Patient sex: F
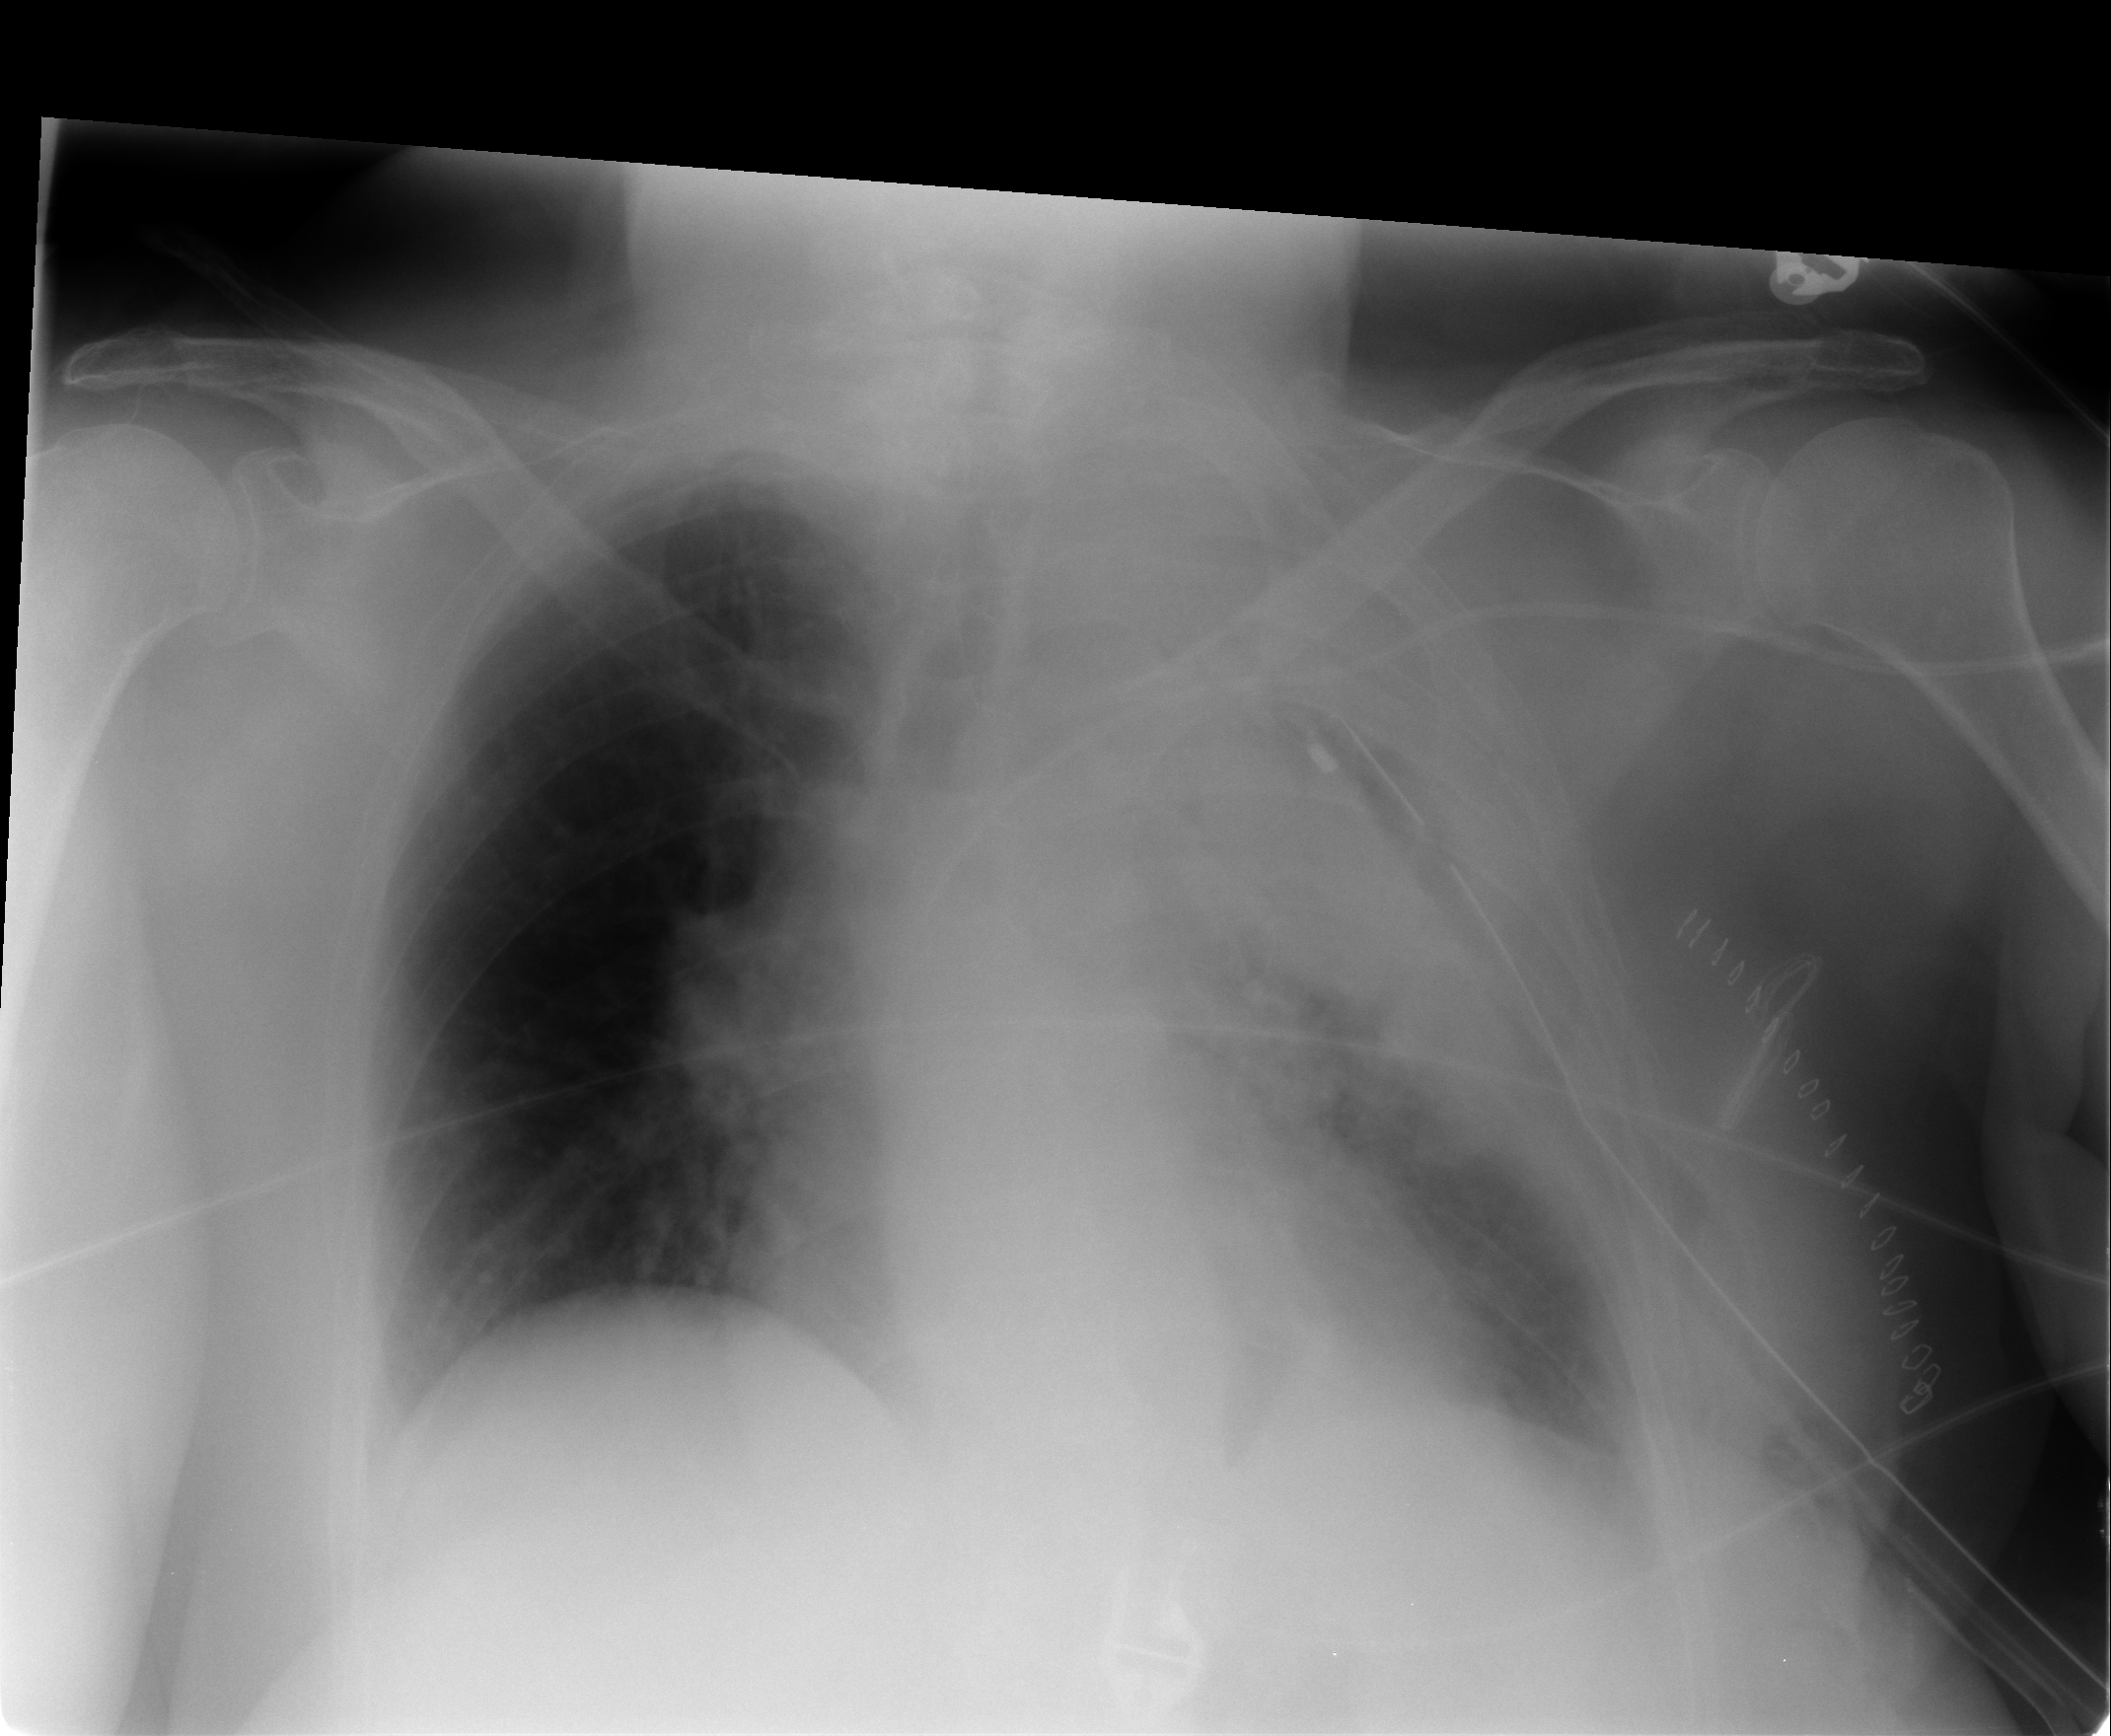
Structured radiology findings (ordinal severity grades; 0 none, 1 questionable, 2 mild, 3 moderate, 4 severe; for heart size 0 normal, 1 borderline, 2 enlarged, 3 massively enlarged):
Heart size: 0
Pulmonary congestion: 0
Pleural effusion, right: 0
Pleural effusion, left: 0
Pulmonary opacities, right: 0
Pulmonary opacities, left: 3
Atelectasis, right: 0
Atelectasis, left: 3